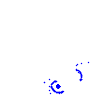
Particle: kaon